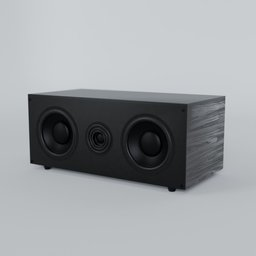
Label: electronics